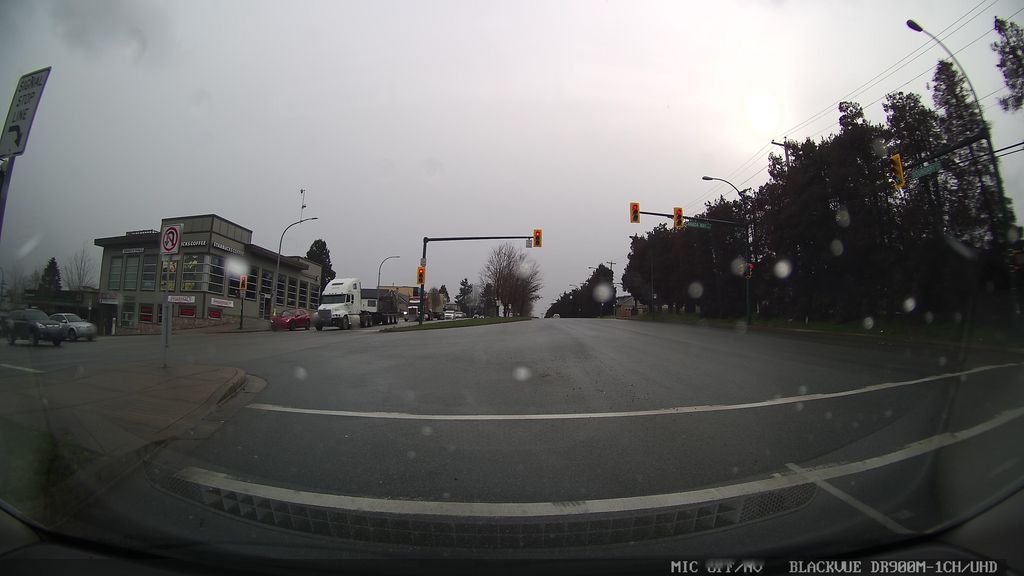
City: vancouver